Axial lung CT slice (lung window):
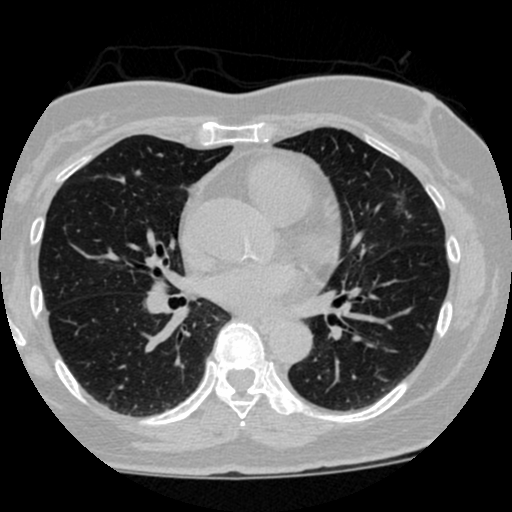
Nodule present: yes
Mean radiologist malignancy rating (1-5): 2.5